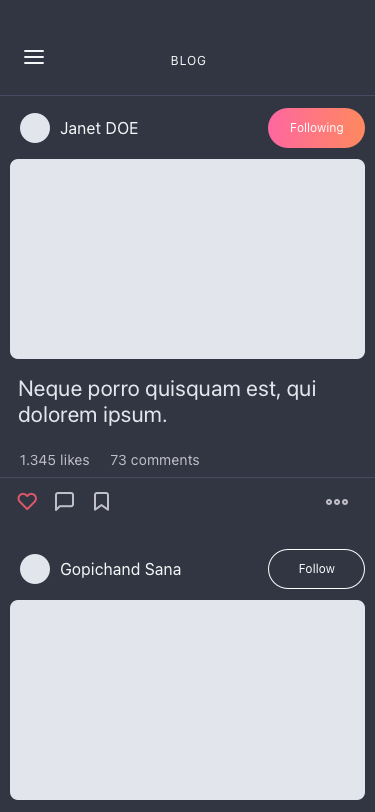
Text in this UI design:
Gopichand Sana
73 comments
1.345 likes
Neque porro quisquam est, qui dolorem ipsum.
Janet DOE
BLOG